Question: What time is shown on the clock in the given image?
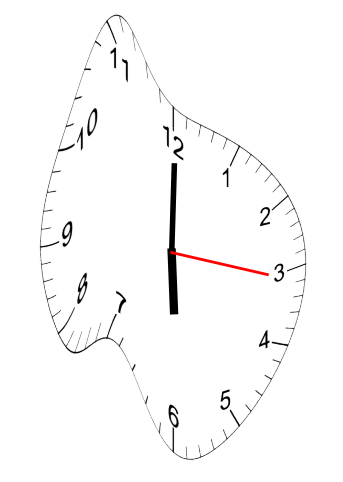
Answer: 06:00:16